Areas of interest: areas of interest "Le Zhenli Tennis Club"
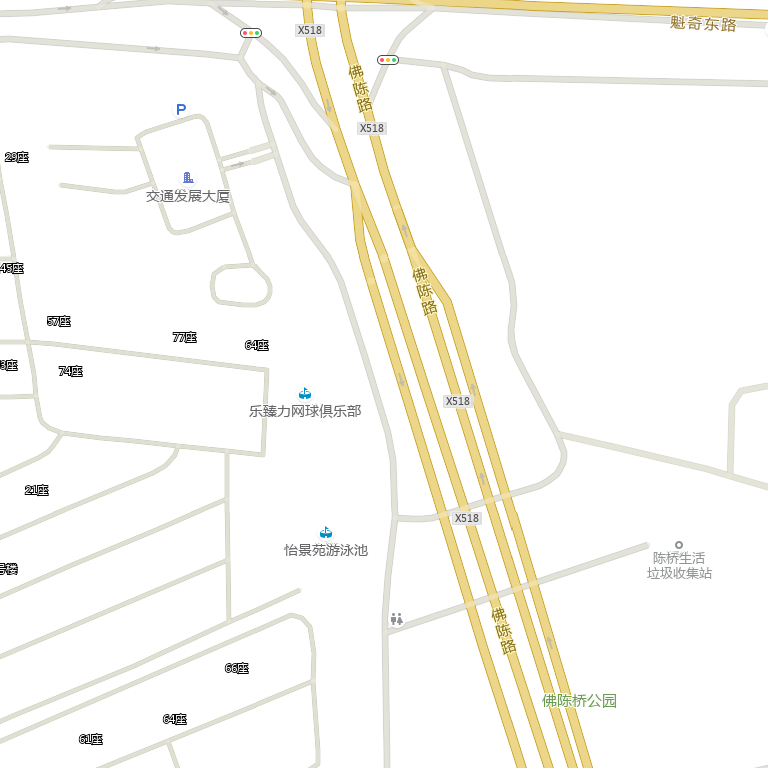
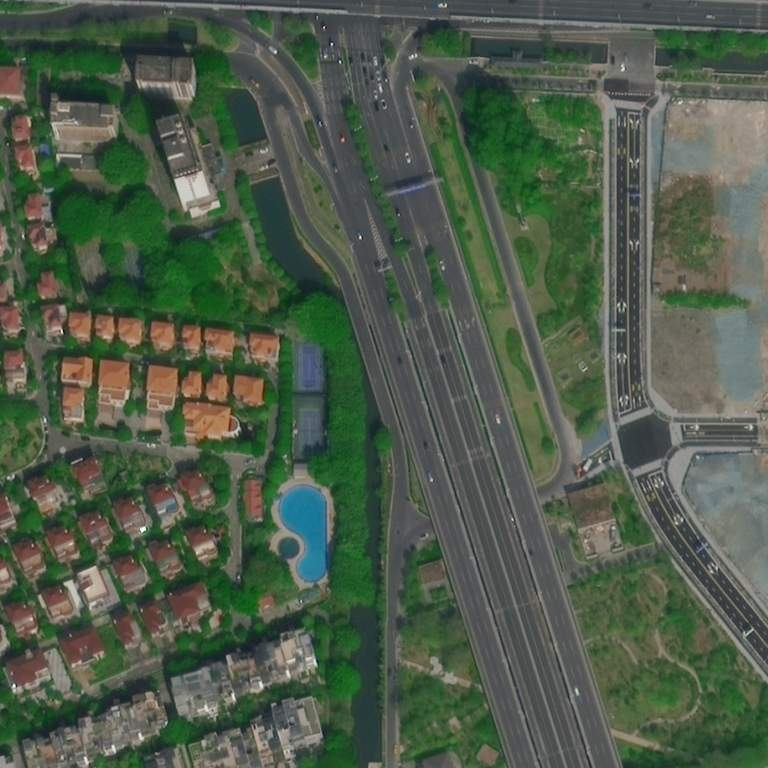